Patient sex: F
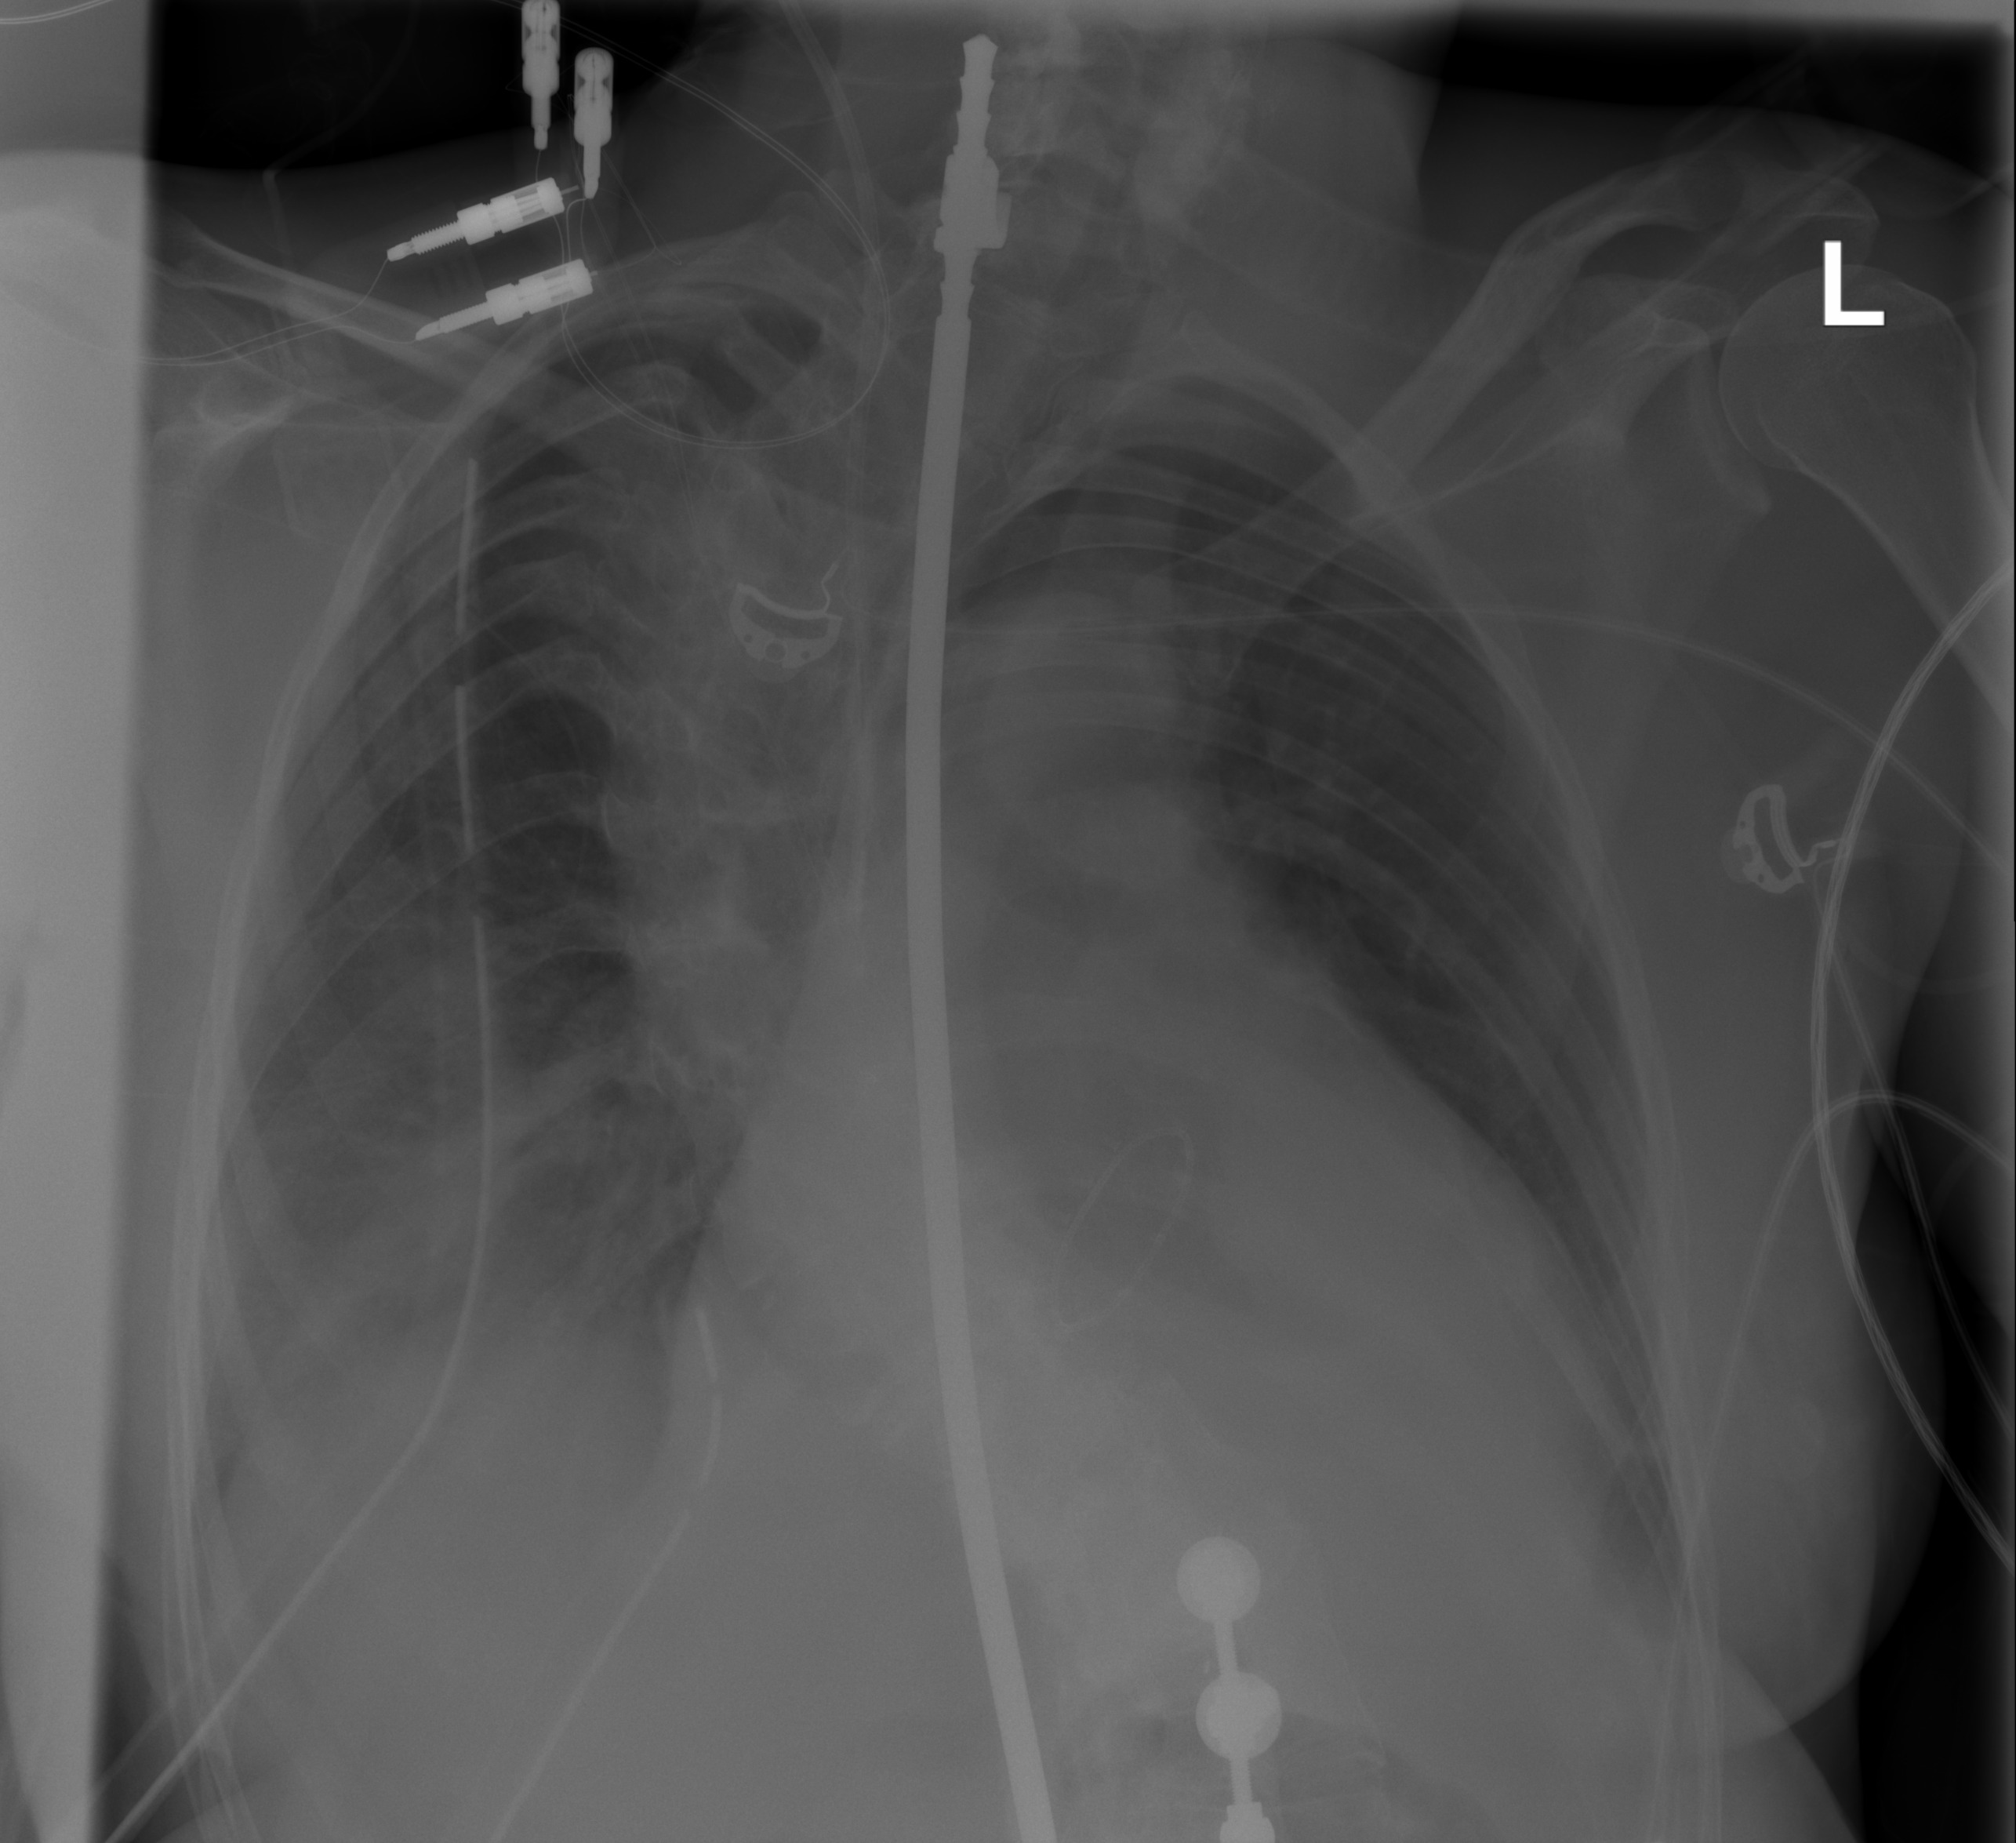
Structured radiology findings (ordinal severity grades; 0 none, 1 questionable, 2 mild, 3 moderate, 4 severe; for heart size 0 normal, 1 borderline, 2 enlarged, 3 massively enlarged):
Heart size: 0
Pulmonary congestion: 0
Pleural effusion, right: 2
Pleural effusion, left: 0
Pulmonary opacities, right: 0
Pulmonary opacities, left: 0
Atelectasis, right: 3
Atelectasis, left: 0